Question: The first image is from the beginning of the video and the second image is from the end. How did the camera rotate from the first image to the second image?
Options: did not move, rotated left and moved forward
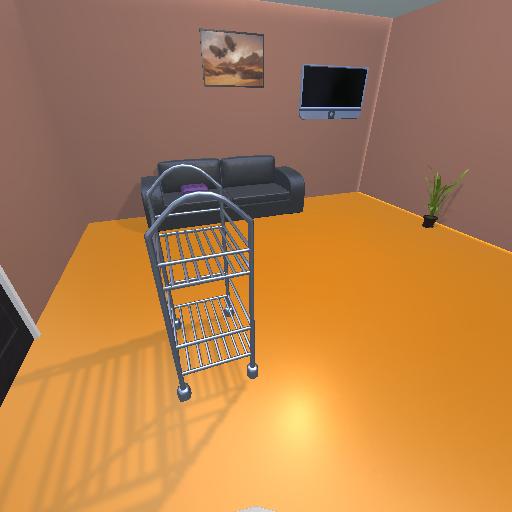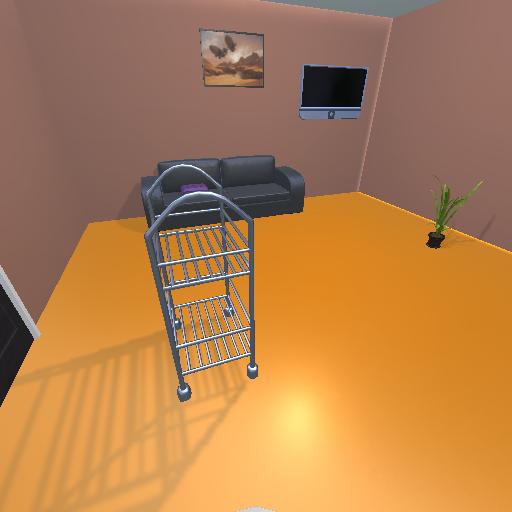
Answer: did not move